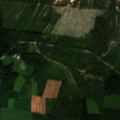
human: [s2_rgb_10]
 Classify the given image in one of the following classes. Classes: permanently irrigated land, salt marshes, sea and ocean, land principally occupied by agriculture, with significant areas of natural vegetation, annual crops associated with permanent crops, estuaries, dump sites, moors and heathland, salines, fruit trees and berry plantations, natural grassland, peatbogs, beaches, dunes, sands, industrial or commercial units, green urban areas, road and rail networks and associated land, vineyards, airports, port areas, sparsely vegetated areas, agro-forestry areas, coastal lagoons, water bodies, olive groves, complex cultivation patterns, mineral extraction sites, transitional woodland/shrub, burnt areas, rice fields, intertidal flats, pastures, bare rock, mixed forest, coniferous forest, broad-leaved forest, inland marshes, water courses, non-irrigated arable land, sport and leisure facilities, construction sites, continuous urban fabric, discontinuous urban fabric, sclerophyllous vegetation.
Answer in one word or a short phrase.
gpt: non-irrigated arable land, coniferous forest, transitional woodland/shrub